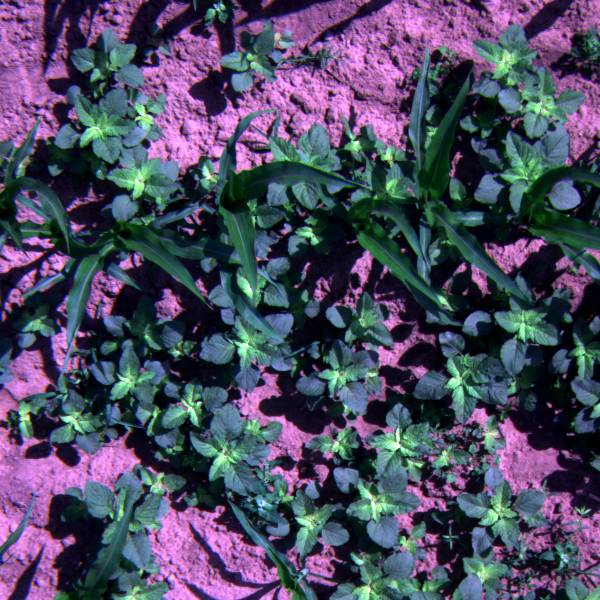
Acquisition date: 2023-06-15
Tile: 0763
Annotated plant instances:
label: maize
label: maize
label: maize
label: amaranth
label: amaranth
label: amaranth
label: amaranth
label: amaranth
label: amaranth
label: amaranth
label: amaranth
label: amaranth
label: amaranth
label: amaranth
label: amaranth
label: amaranth
label: amaranth
label: amaranth
label: amaranth
label: amaranth
label: amaranth
label: amaranth
label: amaranth
label: amaranth
label: amaranth
label: amaranth
label: amaranth
label: amaranth
label: amaranth
label: amaranth
label: amaranth
label: amaranth
label: amaranth
label: barnyard_grass
label: amaranth
label: quickweed
label: amaranth
label: amaranth
label: amaranth
label: amaranth
label: amaranth
label: quickweed
label: weed_other
label: barnyard_grass
label: amaranth
label: amaranth
label: amaranth
label: amaranth
label: weed_other
label: barnyard_grass
label: weed_other
label: weed_other
label: weed_other
label: weed_other
label: weed_other
label: amaranth
label: quickweed
label: weed_other
label: amaranth
label: maize
label: amaranth
label: barnyard_grass
label: barnyard_grass
label: weed_other
label: amaranth
label: barnyard_grass
label: weed_other
label: quickweed
label: weed_other
label: amaranth
label: amaranth
label: barnyard_grass
label: barnyard_grass
label: barnyard_grass
label: maize
label: maize
label: maize
label: maize
label: maize
label: maize
label: maize